Question: I cant access to web UI. It gives me error.

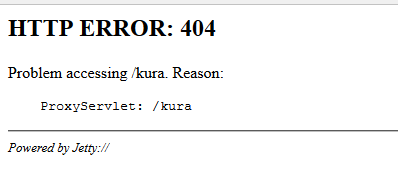
Answer: Most probably you have installed Kura without web ui. (happened to me more than once)
In <URL> look at the right column , the description says
> The below downloads contain the Kura Web UI, [...] These features, while released under Eclipse Public License, depend on third party libraries that cannot be distributed directly by Eclipse.
Download your required version (and Developer Workspace) from the right column and reinstall Kura web ui.
If you already have the version with web ui, posting your '/var/log/kura.log' and '/var/log/kura-console.log' might help finding the error.